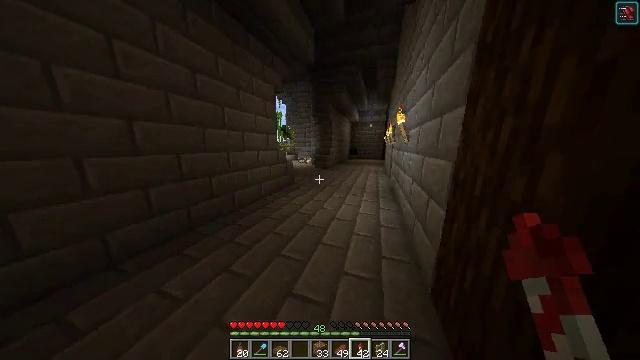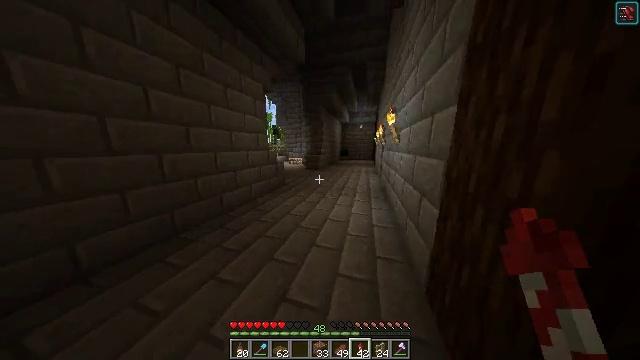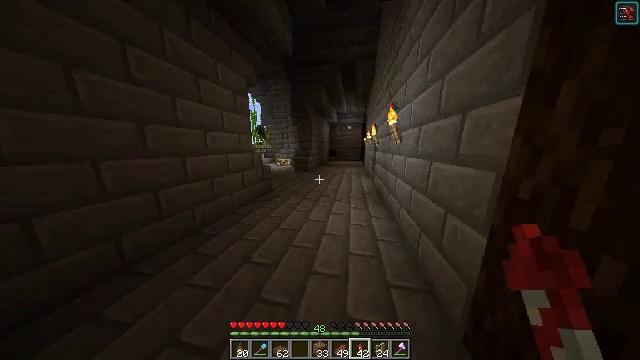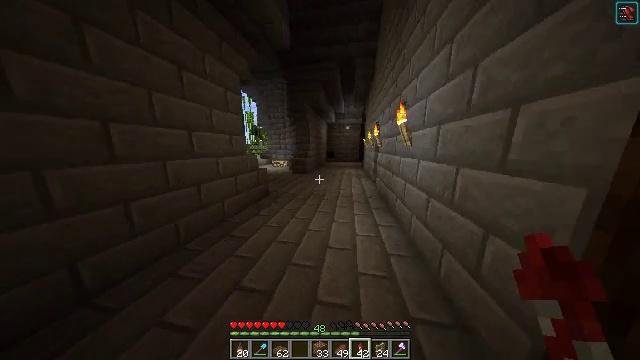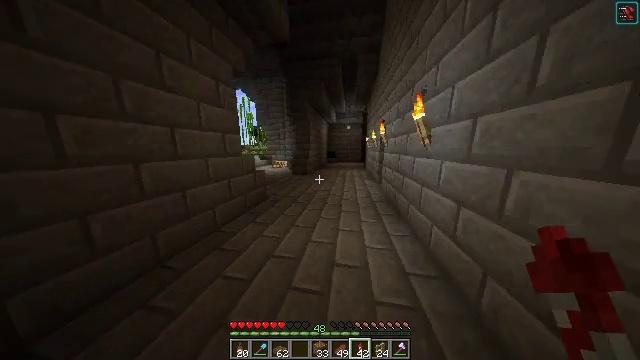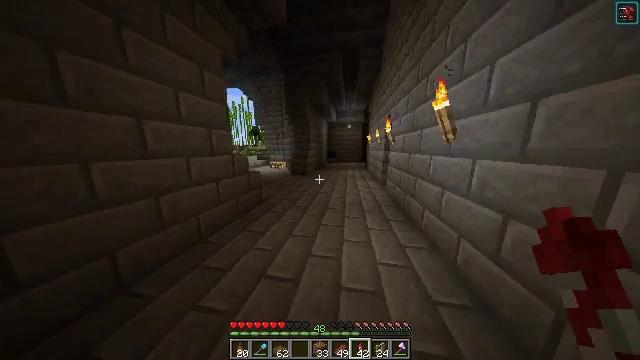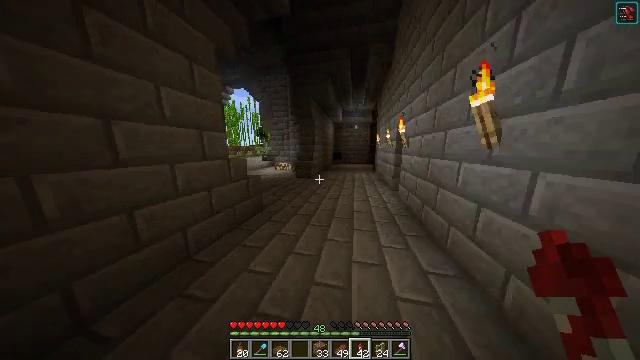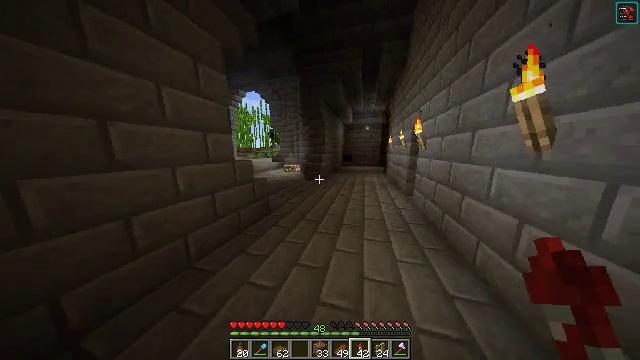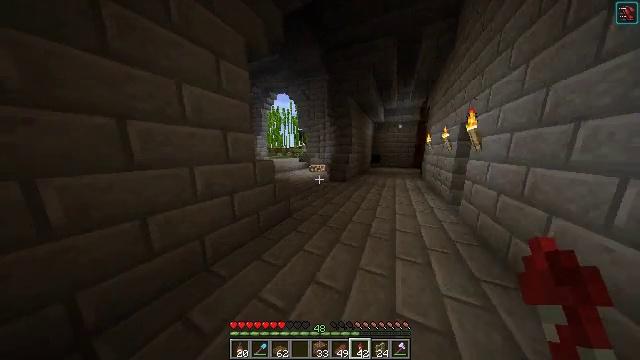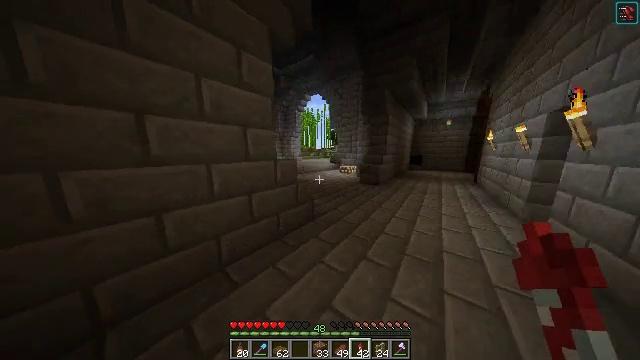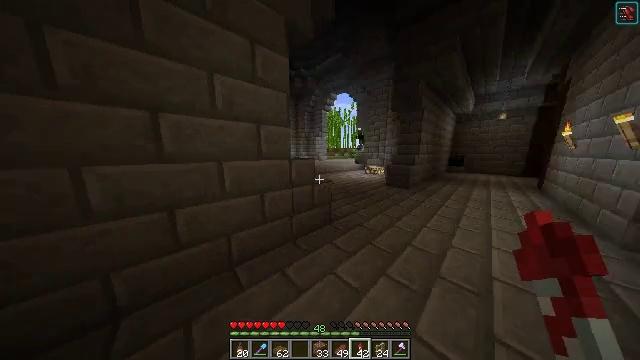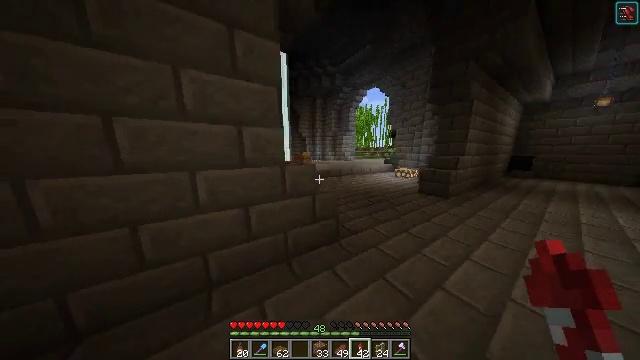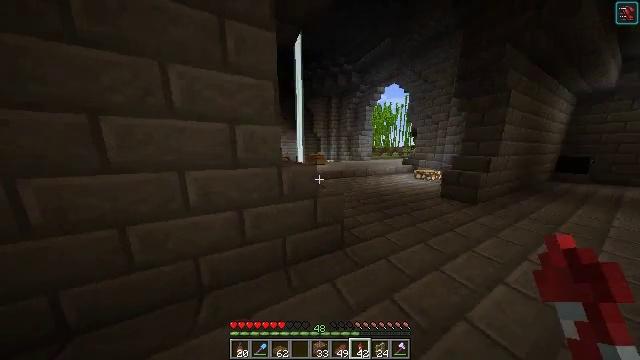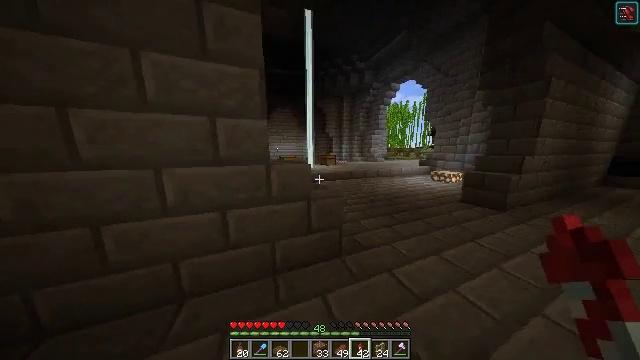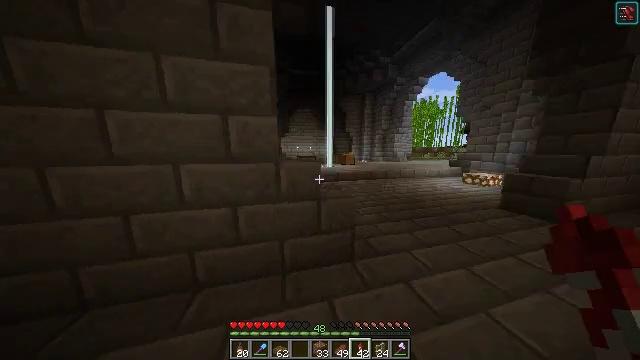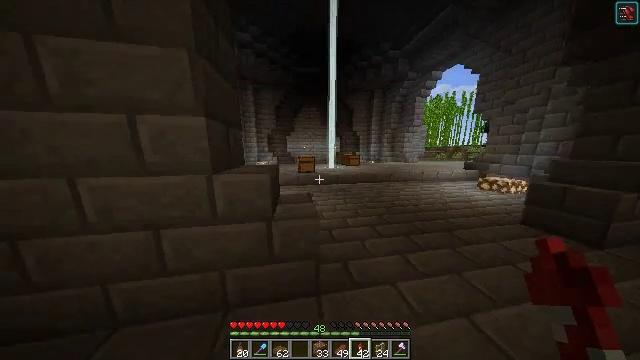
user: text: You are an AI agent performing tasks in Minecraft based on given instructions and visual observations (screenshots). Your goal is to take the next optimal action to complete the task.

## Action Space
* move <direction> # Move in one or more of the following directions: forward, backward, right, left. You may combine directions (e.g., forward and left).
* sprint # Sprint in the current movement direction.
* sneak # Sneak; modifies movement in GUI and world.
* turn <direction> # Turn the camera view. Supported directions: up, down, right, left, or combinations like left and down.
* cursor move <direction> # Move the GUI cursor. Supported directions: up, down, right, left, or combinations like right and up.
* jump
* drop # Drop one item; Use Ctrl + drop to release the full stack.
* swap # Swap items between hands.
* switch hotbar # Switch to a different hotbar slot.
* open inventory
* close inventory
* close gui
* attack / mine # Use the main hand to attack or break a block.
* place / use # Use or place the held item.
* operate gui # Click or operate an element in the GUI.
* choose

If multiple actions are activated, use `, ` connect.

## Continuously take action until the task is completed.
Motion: motion action
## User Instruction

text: Attack the spruce slab to remove it.
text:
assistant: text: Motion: move forward, turn right
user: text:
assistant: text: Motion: move forward, turn right
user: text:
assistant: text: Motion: move forward, turn right
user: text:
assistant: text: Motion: move forward
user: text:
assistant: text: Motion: move forward
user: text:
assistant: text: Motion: move forward, turn left
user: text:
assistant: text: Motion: move forward, turn left
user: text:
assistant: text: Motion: move forward, turn left
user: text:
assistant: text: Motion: move forward and move right, turn left
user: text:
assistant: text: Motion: move forward and move right, turn left
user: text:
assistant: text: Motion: move forward and move right, turn left
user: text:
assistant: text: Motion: move forward and move right, turn left
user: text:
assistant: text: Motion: move forward and move right, turn left
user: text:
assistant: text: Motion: move forward and move right, turn left
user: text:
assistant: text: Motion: move forward and move right, turn left
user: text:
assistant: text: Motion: move forward and move right, turn left
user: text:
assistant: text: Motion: move forward and move right, turn left
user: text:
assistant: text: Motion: move forward and move right, turn left
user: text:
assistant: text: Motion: move forward and move right, turn left
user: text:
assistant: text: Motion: move forward and move right, turn left
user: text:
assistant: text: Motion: move forward and move right, turn left
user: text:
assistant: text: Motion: move forward and move right, turn left
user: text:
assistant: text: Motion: move forward, turn left
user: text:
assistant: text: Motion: move forward, turn left and up
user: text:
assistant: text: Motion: move forward, turn left and up
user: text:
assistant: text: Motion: move forward
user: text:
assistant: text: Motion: move forward, turn right
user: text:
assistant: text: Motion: move forward
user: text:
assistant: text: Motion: move forward
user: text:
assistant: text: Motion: move forward, turn left and down